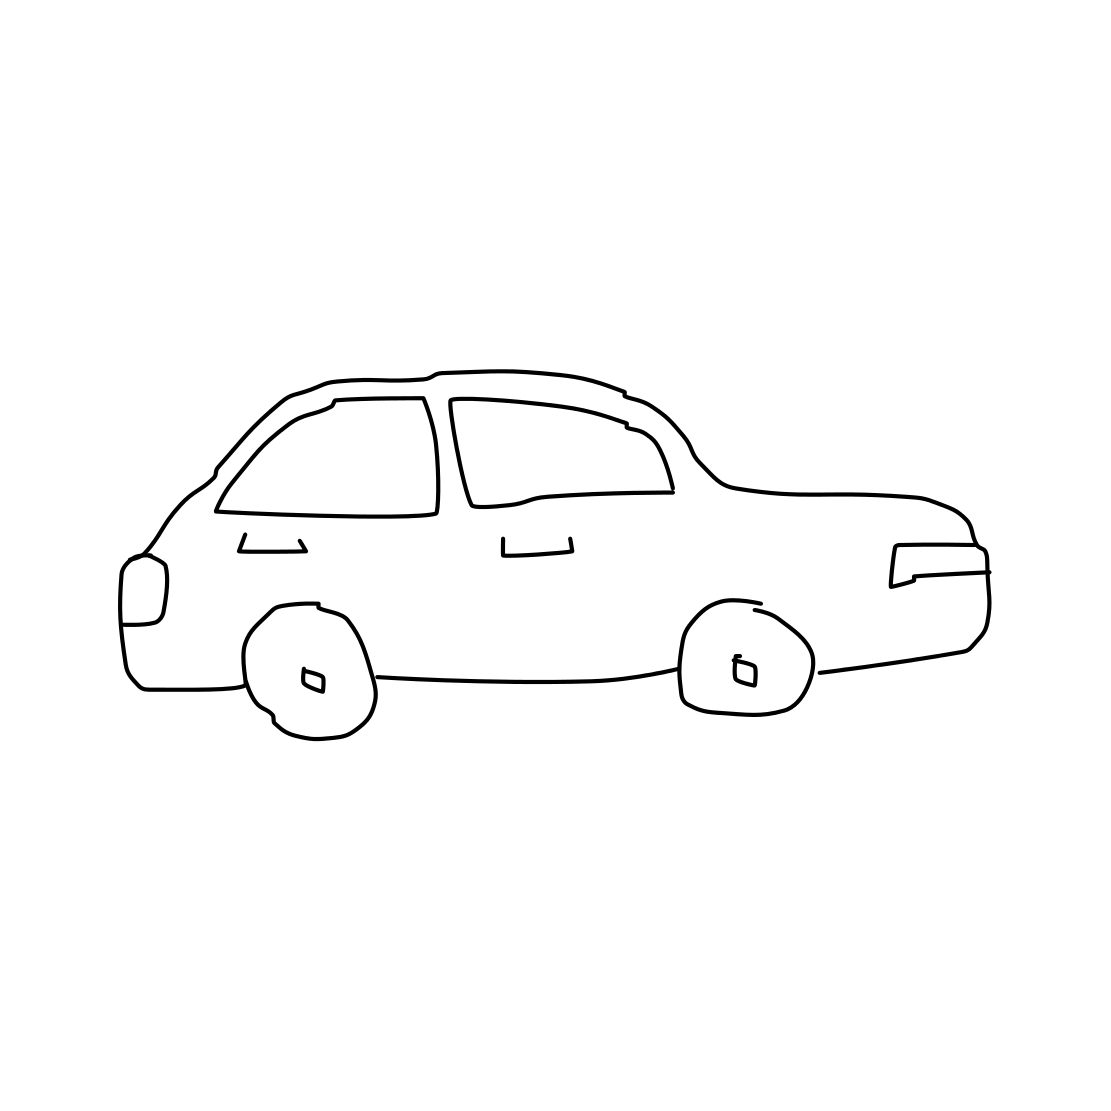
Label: car (sedan)